Question: We are working with the framework of <URL> for the graphical interface of our iPad app, based on HTML5. Because we're creating an app for the iPad, we essentially need the typical split-screen like it is on ipad: A narrow sidebar on the left side and the main content on the right side:

Now my question: I'm searching for the and I do not find anything for this in the jquerymobile documentation- Did I miss it or didn't I understand it? If the code for the splitscreen doesn't exist on this website, where can I find something related?
Because I didn't find anything related to what I need, I tried another way to get this splitscreen. So I was working with blocks in the css stylesheets:
for explanation: In jQuerymobile documentation, I found a category with the name ( <URL>
So I thought about creating two blocks for making the splitted screen. BUT I don't need a splitted screen with 50/50, but much more 20/80 or 30/70. I tried to change it into my stylesheet:
'''
.ui-grid-x { overflow: hidden; }
.ui-block-x, .ui-block-y { margin: 0; padding: 0; border: 0; float: left; min-height:1px;}
/* grid a: 20/80 */
.ui-grid-x .ui-block-x { width: 20%; }
.ui-grid-x .ui-block-y { width: 80%; }
.ui-grid-x .ui-block-x { clear: left; }
'''
the original was:
'''
.ui-grid-a, .ui-grid-b, .ui-grid-c, .ui-grid-d { overflow: hidden; }
.ui-block-a, .ui-block-b, .ui-block-c, .ui-block-d, .ui-block-e { margin: 0; padding: 0; border: 0; float: left; min-height:1px;}
.ui-grid-a .ui-block-a, .ui-grid-a .ui-block-b { width: 50%; }
.ui-grid-a .ui-block-a { clear: left; }
'''
Does anybody know what I did wrong? Is it the right way to do it like this?
Thanks alot in advance.
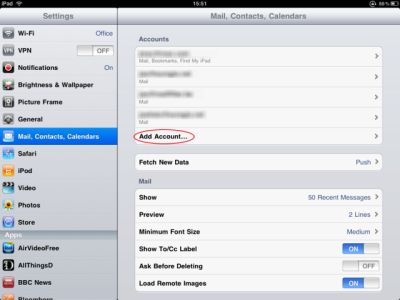
Answer: Use JQuery Mobile's Grid Layout and just override "width" on "ui-block-a" and "ui-block-b" to split screen as per your need.
for sample demo page checkout this blog
<URL>